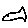
Label: fish